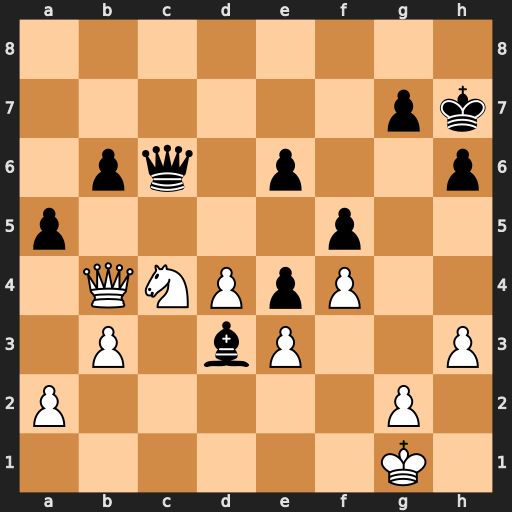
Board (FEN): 8/6pk/1pq1p2p/p4p2/1QNPpP2/1P1bP2P/P5P1/6K1
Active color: w
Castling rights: -
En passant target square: -
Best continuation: Qxb6 Qxb6 Nxb6